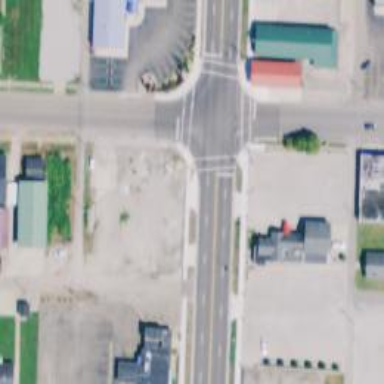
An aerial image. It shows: Marked road crossing.